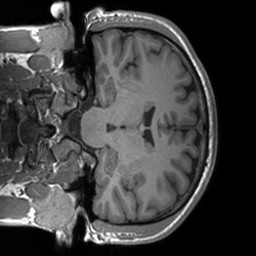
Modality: T1w
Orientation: coronal
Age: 24
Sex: male
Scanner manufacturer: siemens
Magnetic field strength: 3 T
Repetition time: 1.9 s
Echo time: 0.00226 s